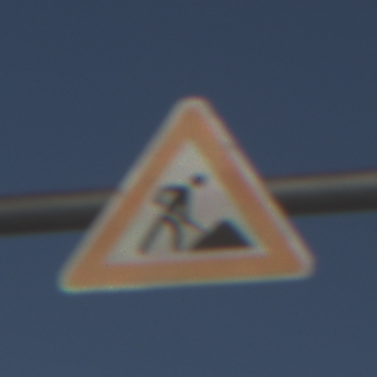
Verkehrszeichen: Arbeitsstelle
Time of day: SunriseSunset
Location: Outdoor (Suburban)
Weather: PartlyCloudy
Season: NotSpecified
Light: Natural